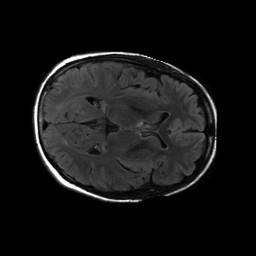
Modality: FLAIR
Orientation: axial
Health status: ill
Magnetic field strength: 3 T